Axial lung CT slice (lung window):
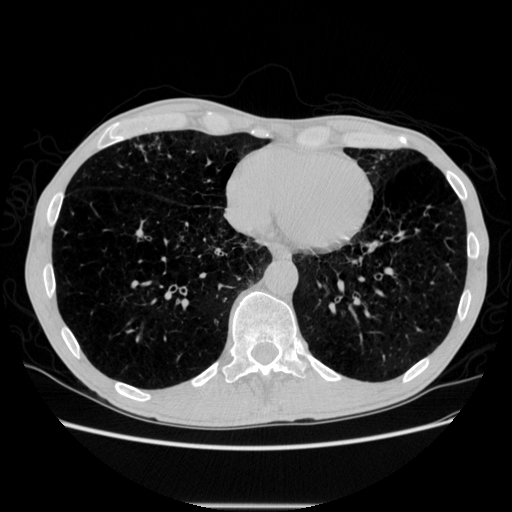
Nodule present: no